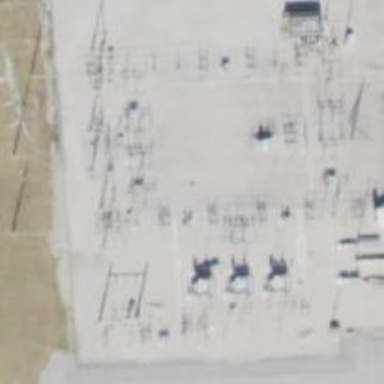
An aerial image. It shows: Switch for power supply.